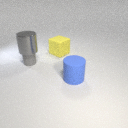
large blue rubber cylinder in front of large yellow rubber cube